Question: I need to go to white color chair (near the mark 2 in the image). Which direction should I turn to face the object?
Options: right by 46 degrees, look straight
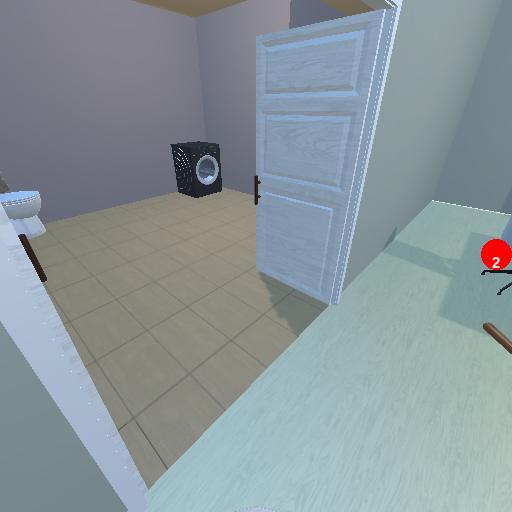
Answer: right by 46 degrees